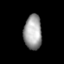
Tissue: lung
Cell type: Fibroblasts
Senescence score: 0.6912
Nuclear area (px): 606
Mean DAPI intensity: 160.482